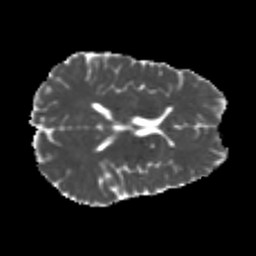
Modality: MD
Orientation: axial
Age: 24
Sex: male
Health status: healthy
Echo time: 0.074 s